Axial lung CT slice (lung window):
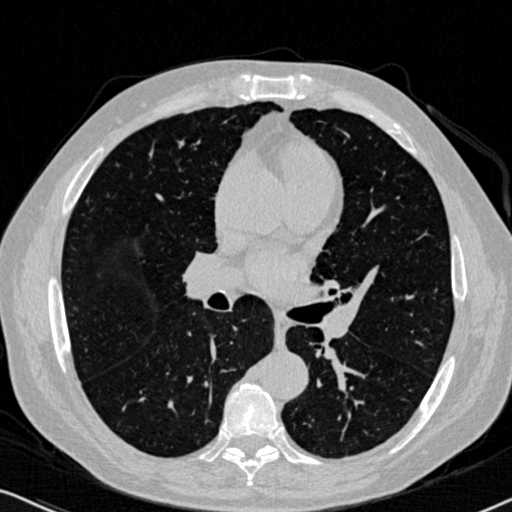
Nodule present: no